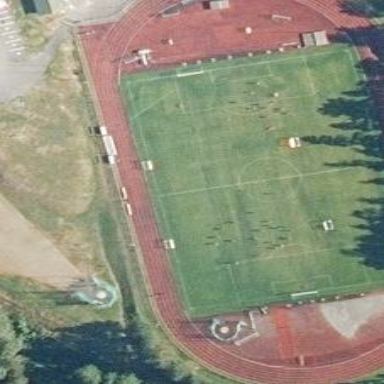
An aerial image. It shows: Athletics stadium used for leisure sports.